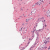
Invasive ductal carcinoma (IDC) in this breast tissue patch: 1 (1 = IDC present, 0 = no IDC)